Question:
I am new to javascript and jQuery. I am writing the following code to edit a portion of my web page. It is working perfect when I click on #edit_case first time but after clicking #cancel that returns me back. The #edit_case does not work.. What is wrong with this piece of code?
'''
$("#edit_case").click(function(){
var oldHTML = $("#editable").html();
var newHTML;
newHTML = "<div class='panel-body' id='edit_fields'></div> <div class='panel-footer' id='footer-bottons'></div>"
$("#editable").html(newHTML);
$('#footer-bottons').html('<div class="text-right"><button class="btn btn-primary btn-sm" id="save">Save</button> <button class="btn btn-default btn-sm" id="cancel">Cancel</button></div>');
$("#cancel").click(function(){
$("#editable").html(oldHTML);
});
});
'''
My HTML markup is like:
'''
<div class="panel panel-default" id="editable">
<div class="panel-body">
Drop-down code
<li><a id='edit_case'>Edit</a><li>
Panel-Body Code...
</div>
Panel footer
</div>
'''
When I click on Edit, the same text input fields appear as that on stackoverflow.com. On first time, Edit link works fine but when I cancel Edit both Edit and Delete do not work. I think click event is not occurring as I also have tried a check on it by using alert('test') and it isn't appeared after clicking on #cancel. Is this a problem of unbinding event? If it is, how would I correct it?
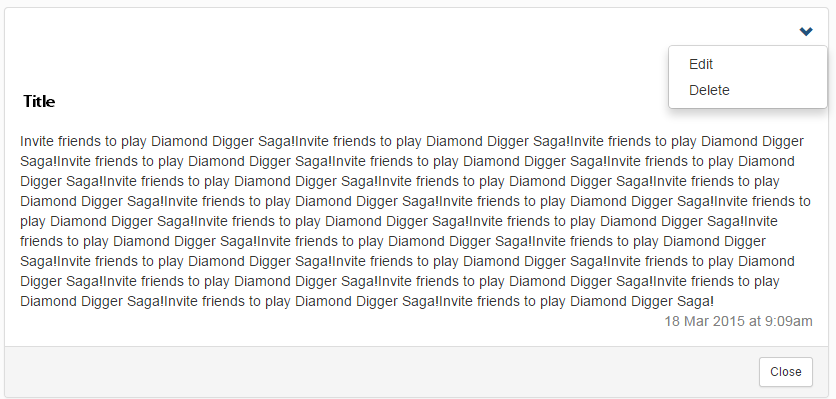
Answer: since the cancel button was not in the dom at first and since you are removing the edit_case, you need to do it with an ".on" put this code in the loading, not in the click event. if you put it in the click event, you will have multiple event that will be registered.
with working fiddle:
<URL>
'''
$(document).on('click','#cancel',function(){
$("#editable").html(oldHTML);
});
var oldHTML = $("#editable").html();
$(document).on('click','#edit_case',function(){
var oldHTML = $("#editable").html();
var newHTML;
newHTML = "<div class='panel-body' id='edit_fields'></div> <div class='panel-footer' id='footer-bottons'></div>"
$("#editable").html(newHTML);
$('#footer-bottons').html('<div class="text-right"><button class="btn btn-primary btn-sm" id="save">Save</button> <button class="btn btn-default btn-sm" id="cancel">Cancel</button></div>');
});
'''